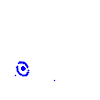
Particle: pion